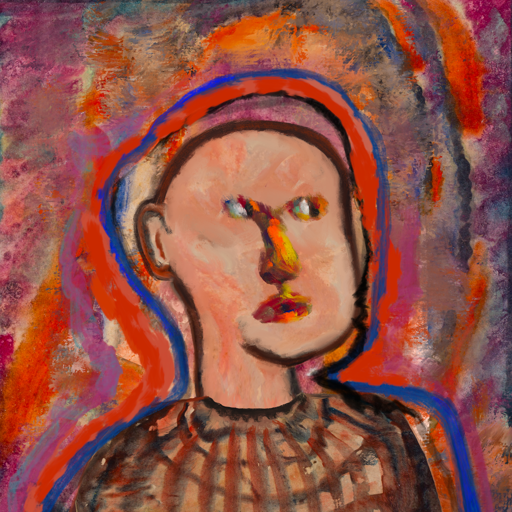
Background: Experience, Head And Neck Side: Roy_Bahadur, Face Side: An_Impression, Bust: Orphan, Hair Side: Experience, Head Accessory: Blank, Second Necklace: Blank, Necklace: Blank, Baby: Blank